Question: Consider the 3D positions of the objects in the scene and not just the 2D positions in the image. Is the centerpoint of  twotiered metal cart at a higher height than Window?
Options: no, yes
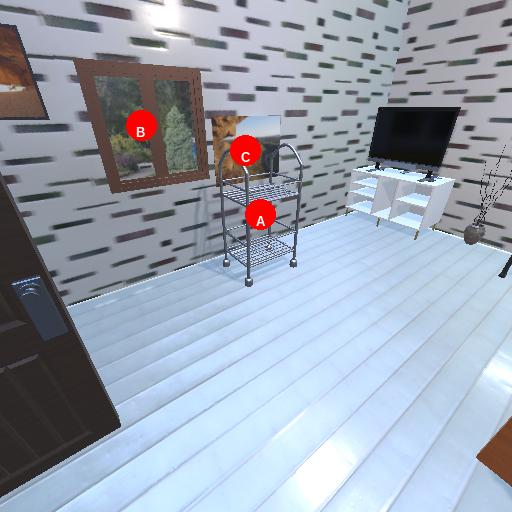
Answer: no